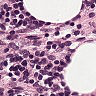
Metastatic tissue present: no